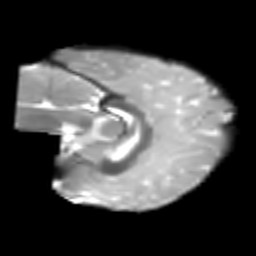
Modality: T2w
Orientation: sagittal
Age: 7
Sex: male
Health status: healthy